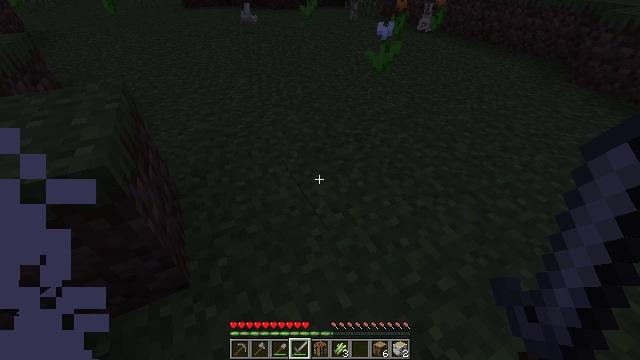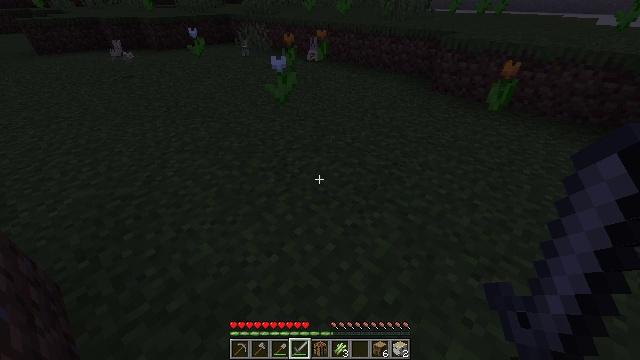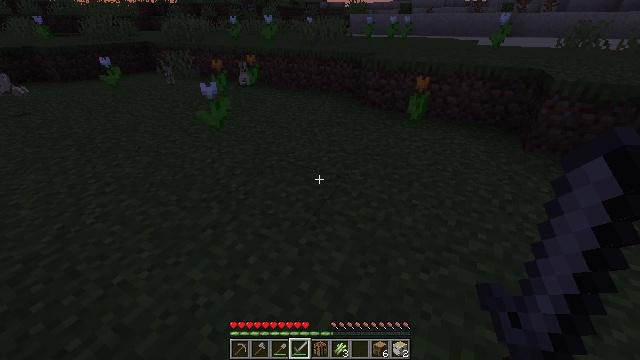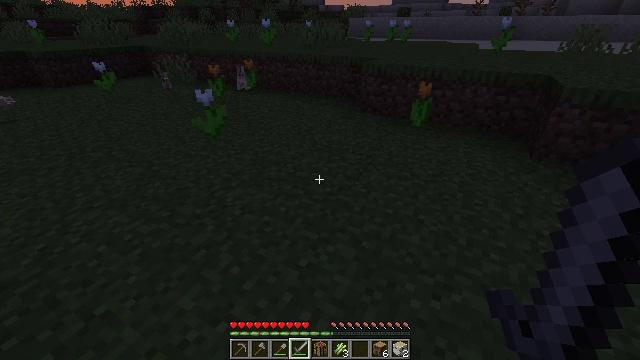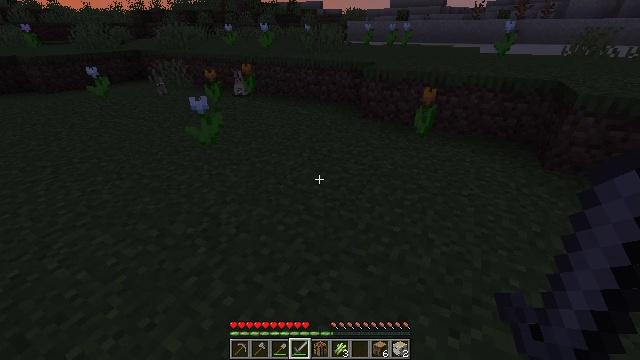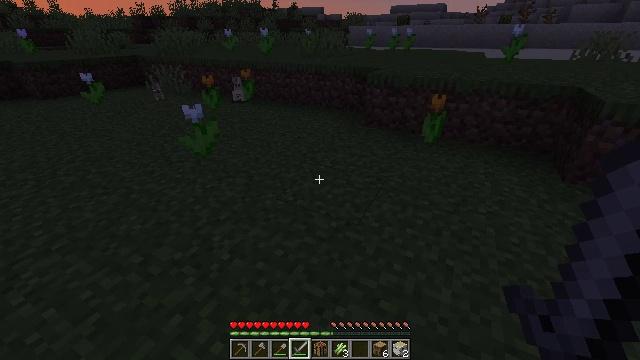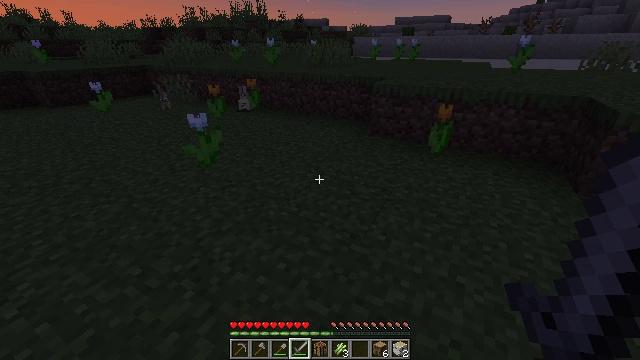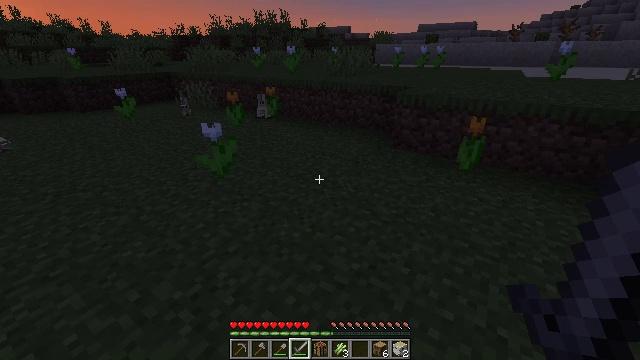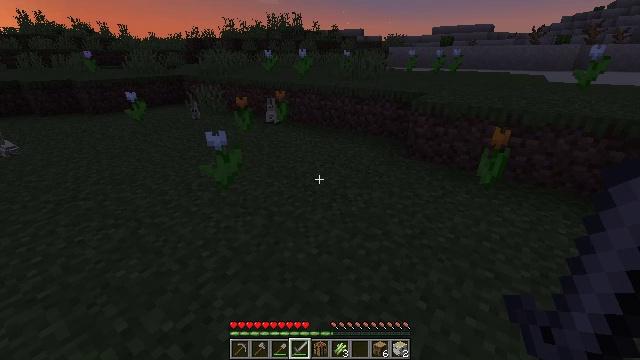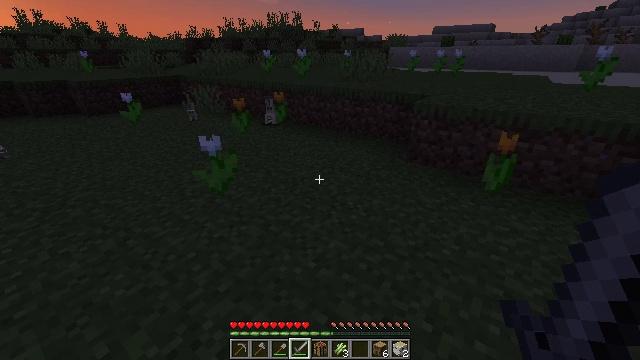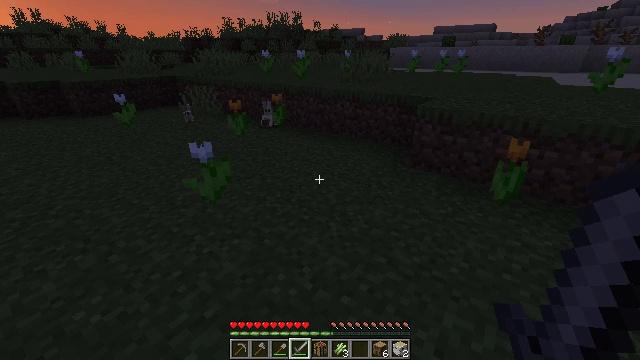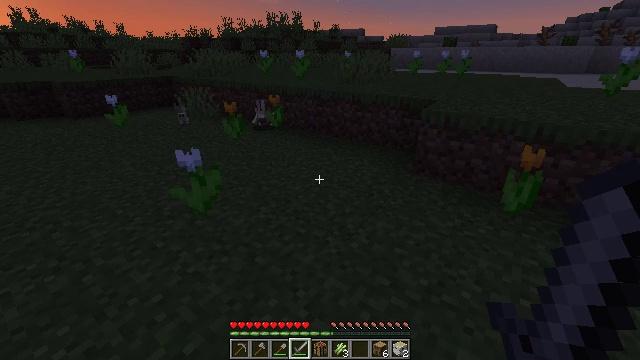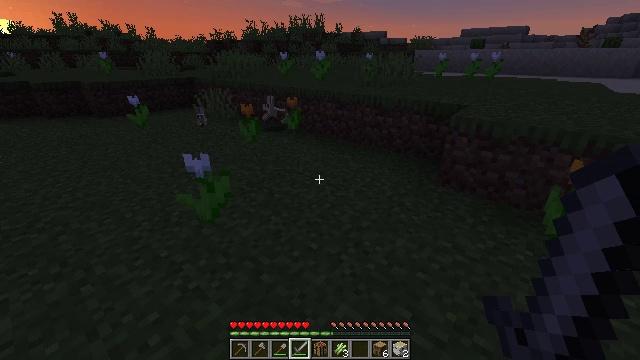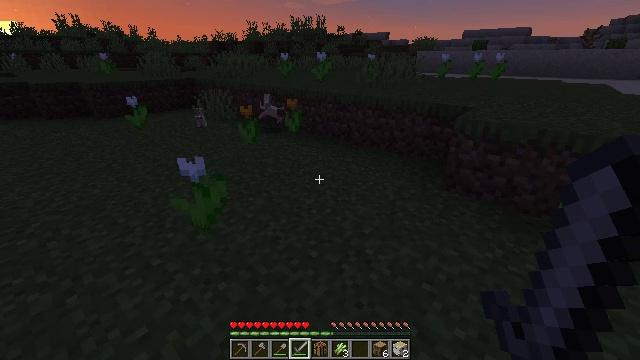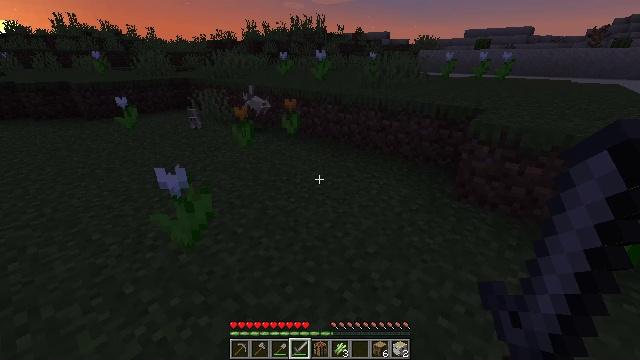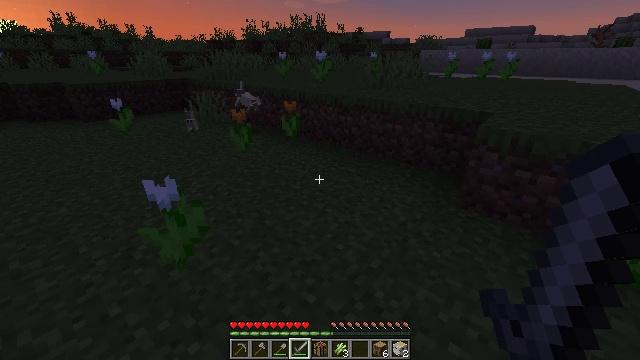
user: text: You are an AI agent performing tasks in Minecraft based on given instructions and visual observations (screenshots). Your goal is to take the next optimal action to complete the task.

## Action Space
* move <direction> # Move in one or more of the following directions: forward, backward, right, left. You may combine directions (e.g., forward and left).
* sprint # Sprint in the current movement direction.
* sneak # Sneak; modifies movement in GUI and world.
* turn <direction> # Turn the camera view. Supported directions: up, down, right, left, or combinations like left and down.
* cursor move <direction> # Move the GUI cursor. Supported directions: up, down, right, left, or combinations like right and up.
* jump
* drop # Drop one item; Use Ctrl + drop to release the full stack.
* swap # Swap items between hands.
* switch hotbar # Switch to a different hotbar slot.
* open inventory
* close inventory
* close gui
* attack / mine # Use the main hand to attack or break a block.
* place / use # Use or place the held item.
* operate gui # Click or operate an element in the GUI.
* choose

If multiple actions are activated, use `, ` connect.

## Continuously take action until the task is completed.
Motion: motion action
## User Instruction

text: Gather cactus by attacking it.
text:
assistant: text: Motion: move forward, turn right and up
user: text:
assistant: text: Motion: move forward, turn right and up
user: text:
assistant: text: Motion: move forward
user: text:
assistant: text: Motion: move forward
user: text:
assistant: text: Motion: move forward
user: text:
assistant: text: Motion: move forward, turn left and up
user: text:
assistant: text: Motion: move forward, turn left and up
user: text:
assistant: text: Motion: move forward, turn left
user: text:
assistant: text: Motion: move forward
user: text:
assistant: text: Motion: move forward
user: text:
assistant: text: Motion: move forward
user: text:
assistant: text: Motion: move forward, turn left
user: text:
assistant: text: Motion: move forward
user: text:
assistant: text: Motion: move forward
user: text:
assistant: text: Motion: move forward
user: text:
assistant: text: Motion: move forward
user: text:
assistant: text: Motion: move forward, turn left
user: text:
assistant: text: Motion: move forward
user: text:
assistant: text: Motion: move forward
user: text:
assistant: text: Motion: move forward
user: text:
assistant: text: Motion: move forward
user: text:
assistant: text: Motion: move forward
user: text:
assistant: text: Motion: move forward
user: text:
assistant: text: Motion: move forward
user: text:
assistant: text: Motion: move forward, turn right and up
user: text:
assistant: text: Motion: move forward, turn right and up
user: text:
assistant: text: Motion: move forward, turn right and up
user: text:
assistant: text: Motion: move forward, turn right
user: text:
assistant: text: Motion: move forward
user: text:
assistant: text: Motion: move forward